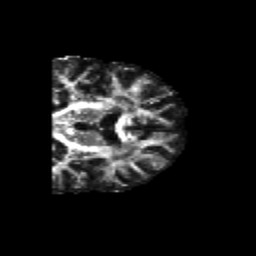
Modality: FA
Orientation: coronal
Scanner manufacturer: siemens
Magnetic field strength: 3 T
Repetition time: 6.8 s
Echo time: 0.093 s